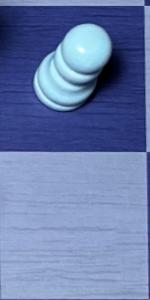
Label: Empty